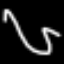
Label: squiggle